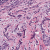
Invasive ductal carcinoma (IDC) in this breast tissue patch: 1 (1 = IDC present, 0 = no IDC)